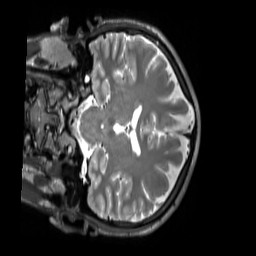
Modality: T2w
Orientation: coronal
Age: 20
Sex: male
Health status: ill
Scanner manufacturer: siemens
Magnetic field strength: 3 T
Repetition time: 2.8 s
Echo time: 0.326 s